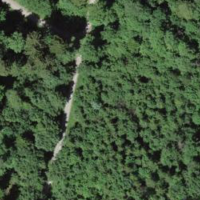
EUNIS habitat code: 41
Species observed at this site:
Juglans regia
Lysimachia nemorum
Pararge aegeria